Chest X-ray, PA view. Patient: 27 years old, sex M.
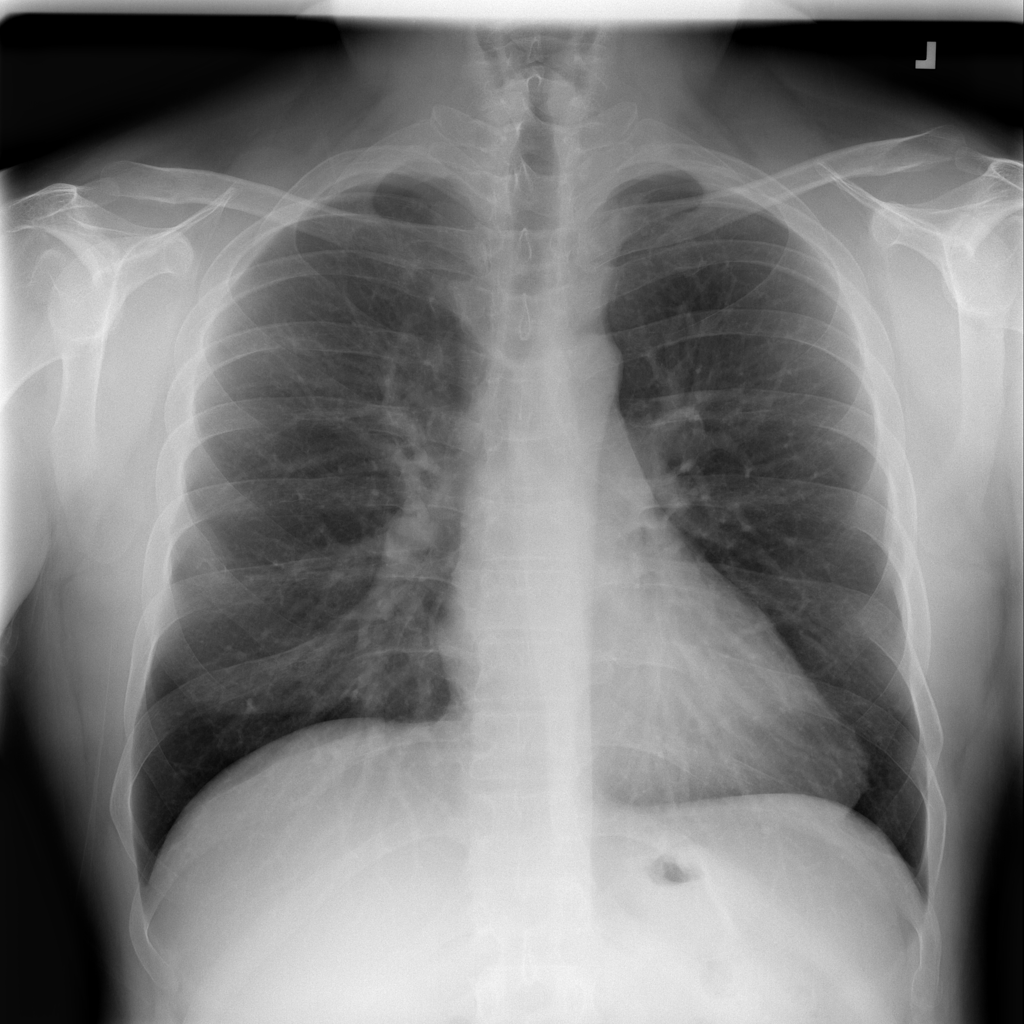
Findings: No Finding